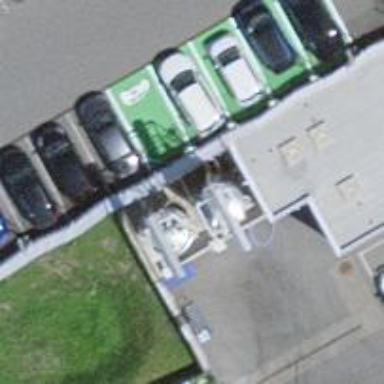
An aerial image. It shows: Charging station.